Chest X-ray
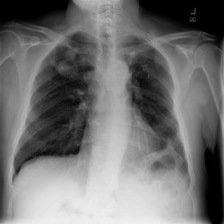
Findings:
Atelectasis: negative
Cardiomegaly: negative
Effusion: negative
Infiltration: negative
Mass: negative
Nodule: negative
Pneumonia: negative
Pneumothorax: negative
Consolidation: negative
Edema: negative
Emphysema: negative
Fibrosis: negative
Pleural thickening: negative
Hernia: negative